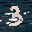
Label: 3